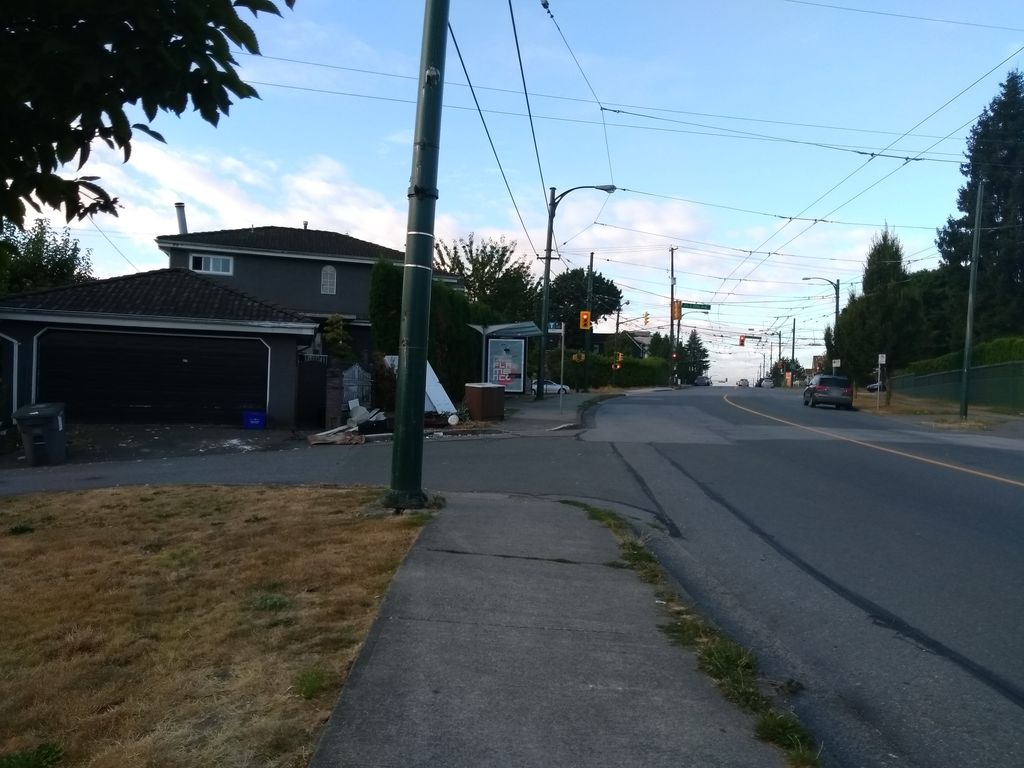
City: vancouver